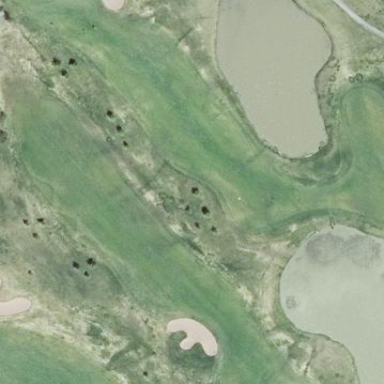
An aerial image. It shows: Golf fairway surrounded by grass.